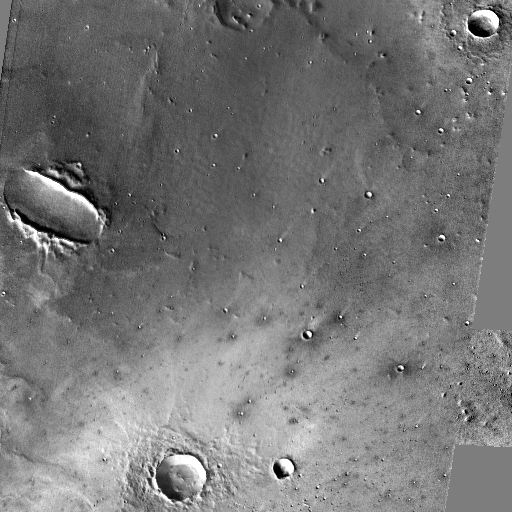
Crater classes present: Background, Other, Layered, Buried